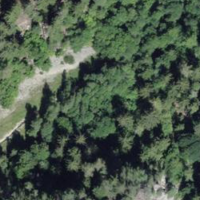
EUNIS habitat code: 43
Species observed at this site:
Populus tremula
Oxalis acetosella